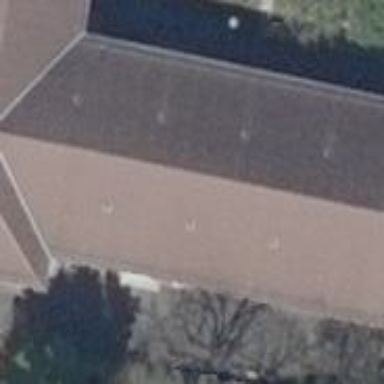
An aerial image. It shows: Building with red roof tiles in hipped shape.